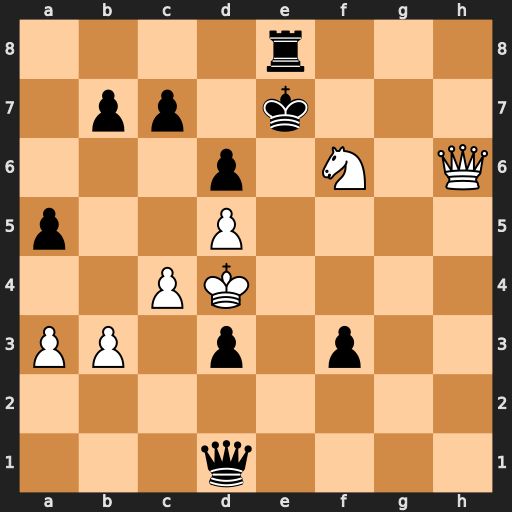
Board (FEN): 4r3/1pp1k3/3p1N1Q/p2P4/2PK4/PP1p1p2/8/3q4
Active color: w
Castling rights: -
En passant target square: -
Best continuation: Qg7+ Kd8 Qd7#